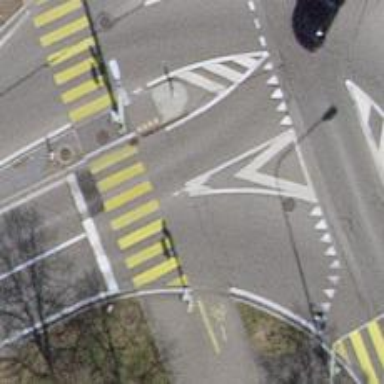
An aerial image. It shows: Road crossing with traffic signals.